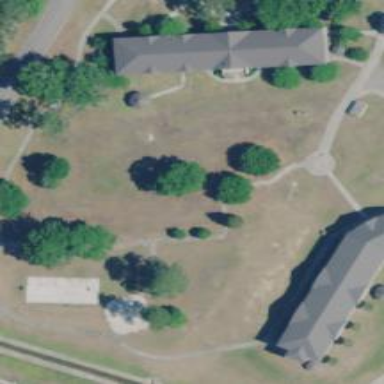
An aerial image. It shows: Path used for both walking and golf.